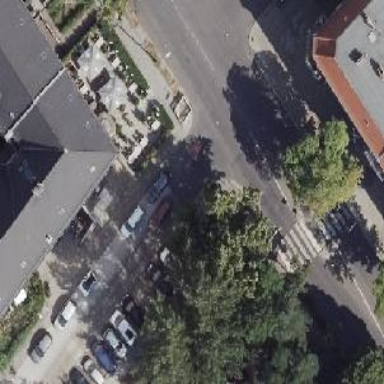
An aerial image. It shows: Residential road with asphalt surface and sidewalks on both sides. There is parallel parking lane on the left side and street side parking on the right.